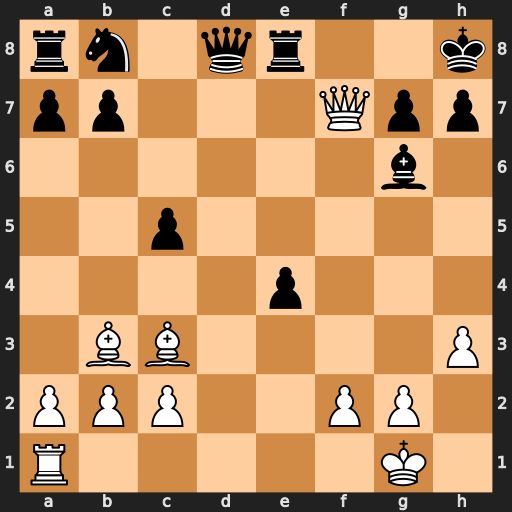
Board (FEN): rn1qr2k/pp3Qpp/6b1/2p5/4p3/1BB4P/PPP2PP1/R5K1
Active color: w
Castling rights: -
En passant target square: -
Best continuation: Qxg7#